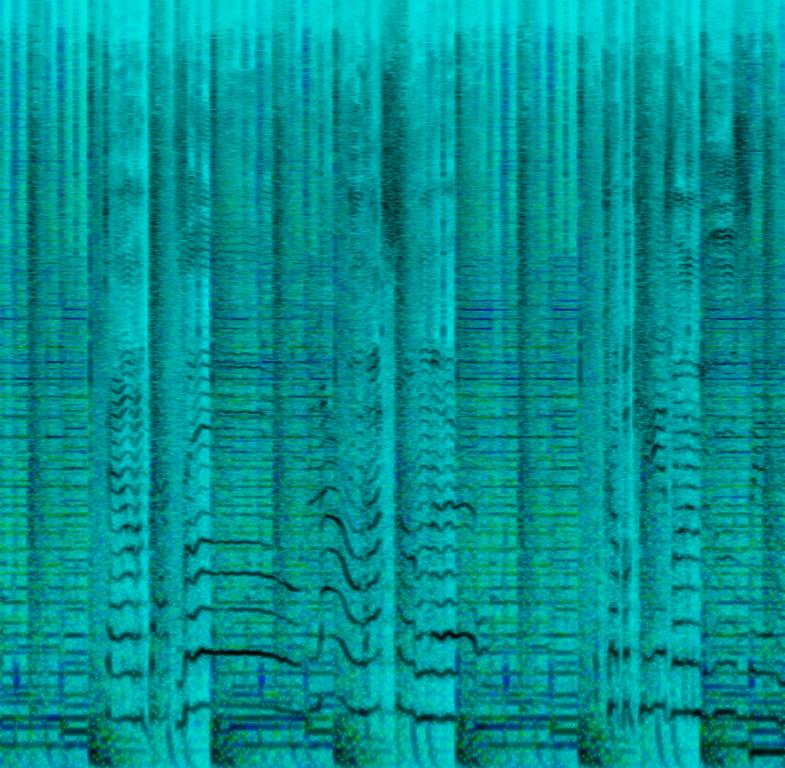
A male vocalist sings this catchy pop song. The tempo is medium fast with funky drumming, spirited acoustic guitar accompaniment, rhythmic clapping, steady bass line and keyboard harmony. The song is melodic, perky, peppy, youthful, playful, enthusiastic and fun. This is Indie Pop/Indie Rock.